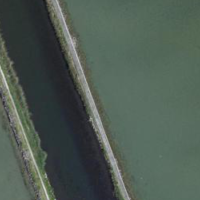
EUNIS habitat code: 14
Species observed at this site:
Lythrum salicaria
Tachybaptus ruficollis
Motacilla cinerea
Fulica atra
Stachys palustris
Podiceps nigricollis
Ischnura elegans
Cygnus olor
Vespa crabro
Gallinula chloropus
Mergus merganser